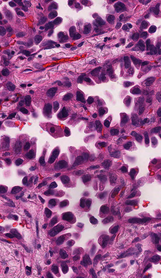
Tumor epithelial tissue: yes
Tumor-associated stroma tissue: yes
Normal tissue: no